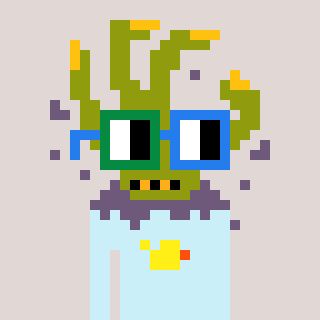
a pixel art character with square green and blue glasses, a zombie-hand-shaped head and a cold-colored body on a warm background